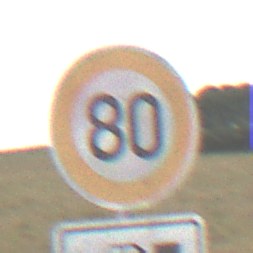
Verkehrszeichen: Geschwindigkeit80
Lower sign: MehrspurigeFahrzeuge4
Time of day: Midday
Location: Outdoor (Nature)
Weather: PartlyCloudy
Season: NotSpecified
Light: Natural